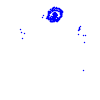
Particle: kaon